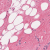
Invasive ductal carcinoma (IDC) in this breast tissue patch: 0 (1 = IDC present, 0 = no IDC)